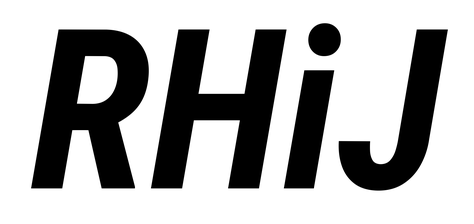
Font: Roboto-Italic_Condensed_Bold_Italic